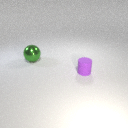
small purple rubber cylinder to the right of large green metal sphere